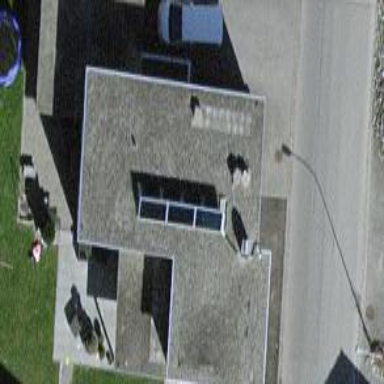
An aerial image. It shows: Building with flat roof.